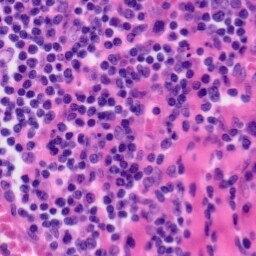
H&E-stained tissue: Tonsil